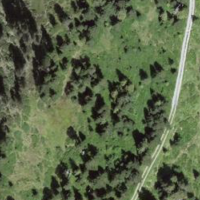
EUNIS habitat code: 41
Species observed at this site:
Erebia aethiops